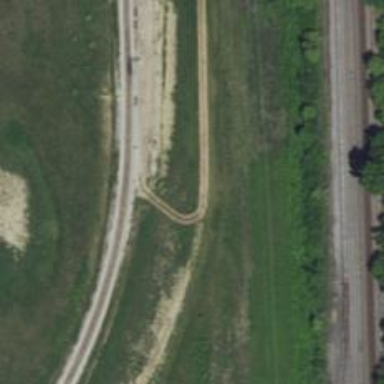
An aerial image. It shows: Railway spur service.